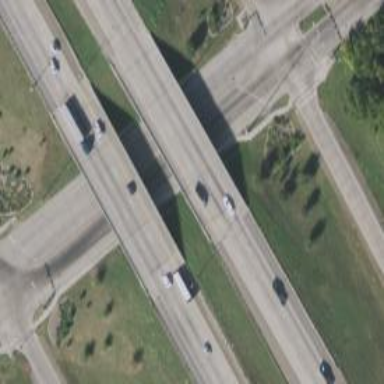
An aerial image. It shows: Motorway bridge.